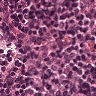
Metastatic tissue present: no